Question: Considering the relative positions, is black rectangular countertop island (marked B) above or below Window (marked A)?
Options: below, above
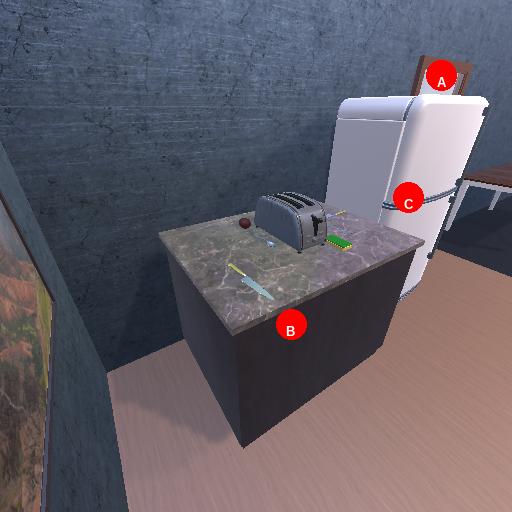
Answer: below